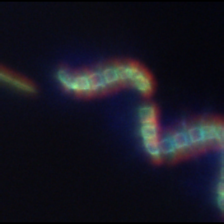
Taxon: Chaetoceros
Group: Diatoms